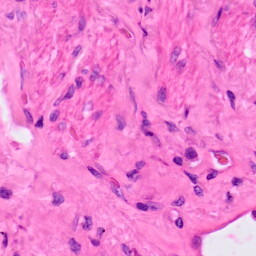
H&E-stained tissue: Lung